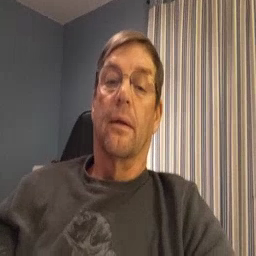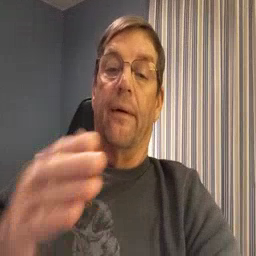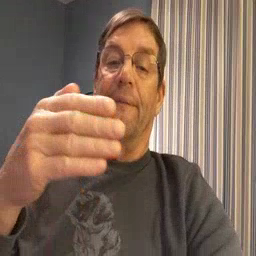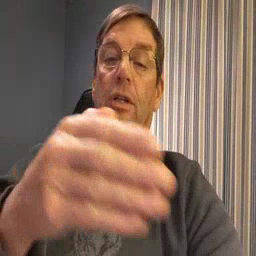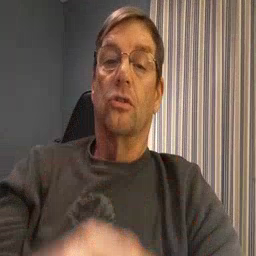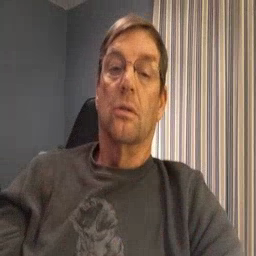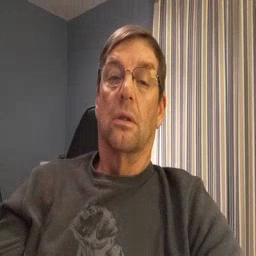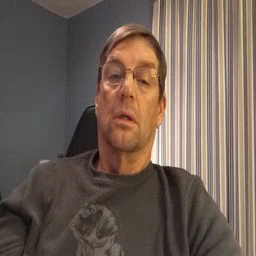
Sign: fish